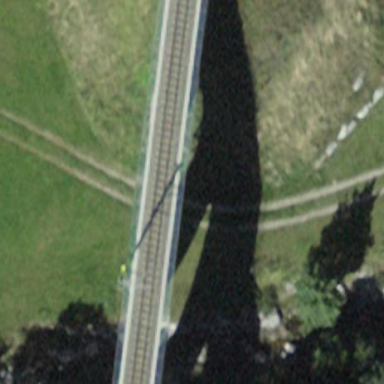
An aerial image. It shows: Viaduct bridge created by man.